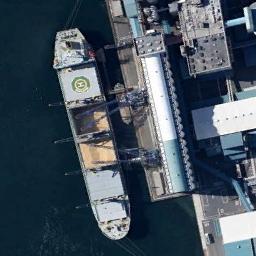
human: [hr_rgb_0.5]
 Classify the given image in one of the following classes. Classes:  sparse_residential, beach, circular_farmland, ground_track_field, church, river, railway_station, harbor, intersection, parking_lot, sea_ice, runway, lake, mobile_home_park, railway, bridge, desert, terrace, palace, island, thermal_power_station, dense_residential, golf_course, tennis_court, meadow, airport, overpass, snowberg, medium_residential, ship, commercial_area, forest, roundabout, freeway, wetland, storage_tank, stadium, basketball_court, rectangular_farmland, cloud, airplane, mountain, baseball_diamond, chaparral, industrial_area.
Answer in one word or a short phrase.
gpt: ship